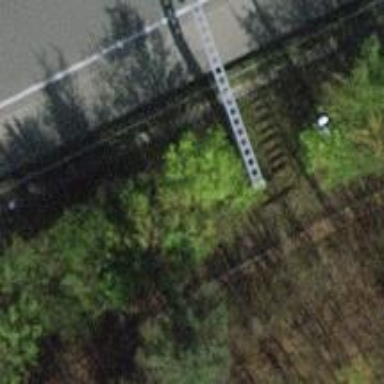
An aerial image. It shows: Gantry structure.